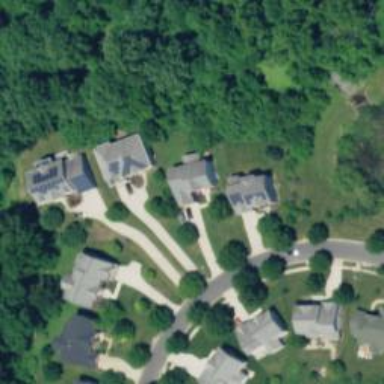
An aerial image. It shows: Driveway.